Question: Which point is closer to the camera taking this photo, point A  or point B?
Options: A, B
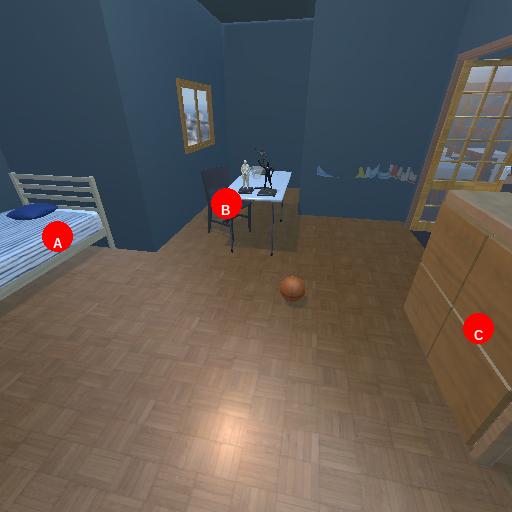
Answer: A